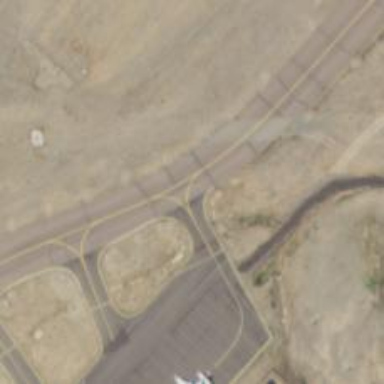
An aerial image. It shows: View of taxiway at the airport.